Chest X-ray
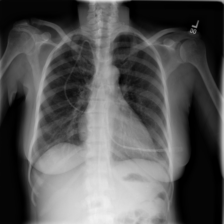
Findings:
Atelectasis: negative
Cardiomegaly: positive
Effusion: positive
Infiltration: negative
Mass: negative
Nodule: negative
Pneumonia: negative
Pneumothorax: negative
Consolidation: negative
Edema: negative
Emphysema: negative
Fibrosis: negative
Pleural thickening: negative
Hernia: negative